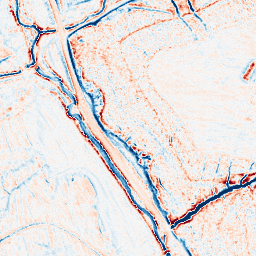
Category: edge_preserving
Decomposition family: anisotropic_diffusion
Decomposition parameters: iterations: 10
kappa: 100
gamma: 0.2
Upsampling method: cubic_catmull_rom
Upsampling parameters: scale: 2
Upsampling scale: 2